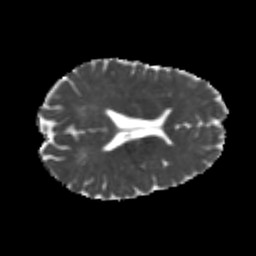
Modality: MD
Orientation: axial
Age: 24
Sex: female
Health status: healthy
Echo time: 0.074 s